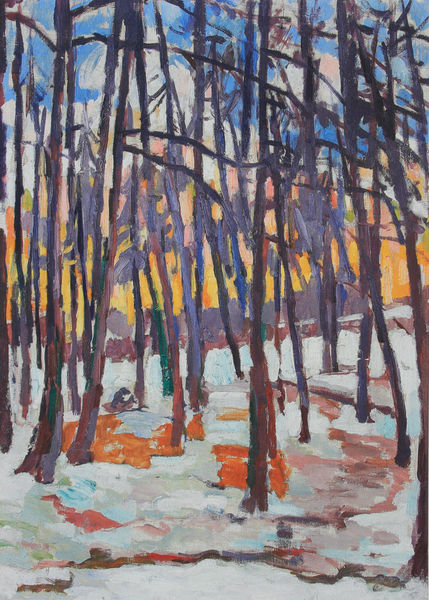
Titel: Waldinneres im Winter
Künstler: Giovanni Giacometti
Institution: Privatbesitz
Schlagwörter: baum, blau, dunkel, gemälde, himmel, schatten, wasser, weiß, wolken, baumstämme, bäume, gelb, grün, landschaft, äste, braun, bunt, hell, holz, licht, orange, schwarz, eis, rot, schnee, weg, expressionismus, öl, ast, baumstamm, einsamkeit, kalt, natur, sonnenaufgang, stamm, zweige, sonne, boden, gold, wald, ornage, farbig, ruhe, abstrakt, berge, farben, modern, farbe, lila, sonnenuntergang, violett, kahl, herbst, winter, romantik, tannen, ölgemälde, stämme, untergang, monet, abendrot, kälte, zweig, lichtung, wirr, tanne, winterlandschaft, blattlos, waldweg, komisch, tauwetter, baume, n